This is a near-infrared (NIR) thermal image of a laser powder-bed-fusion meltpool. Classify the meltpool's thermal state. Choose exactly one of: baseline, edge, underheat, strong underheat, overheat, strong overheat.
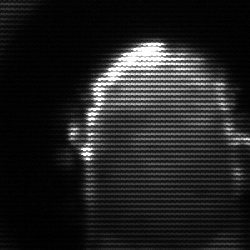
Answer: baseline